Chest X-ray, AP view. Patient: 55 years old, sex M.
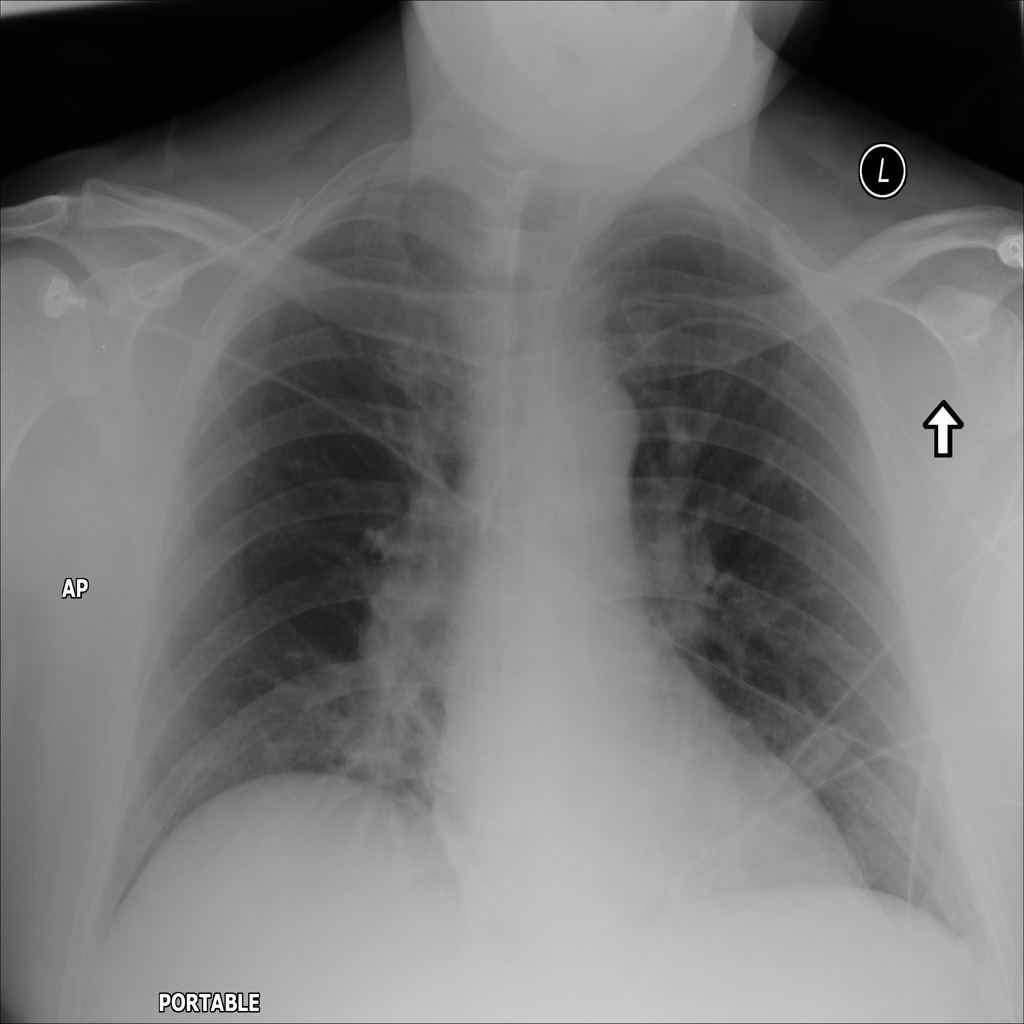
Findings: No Finding